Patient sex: F
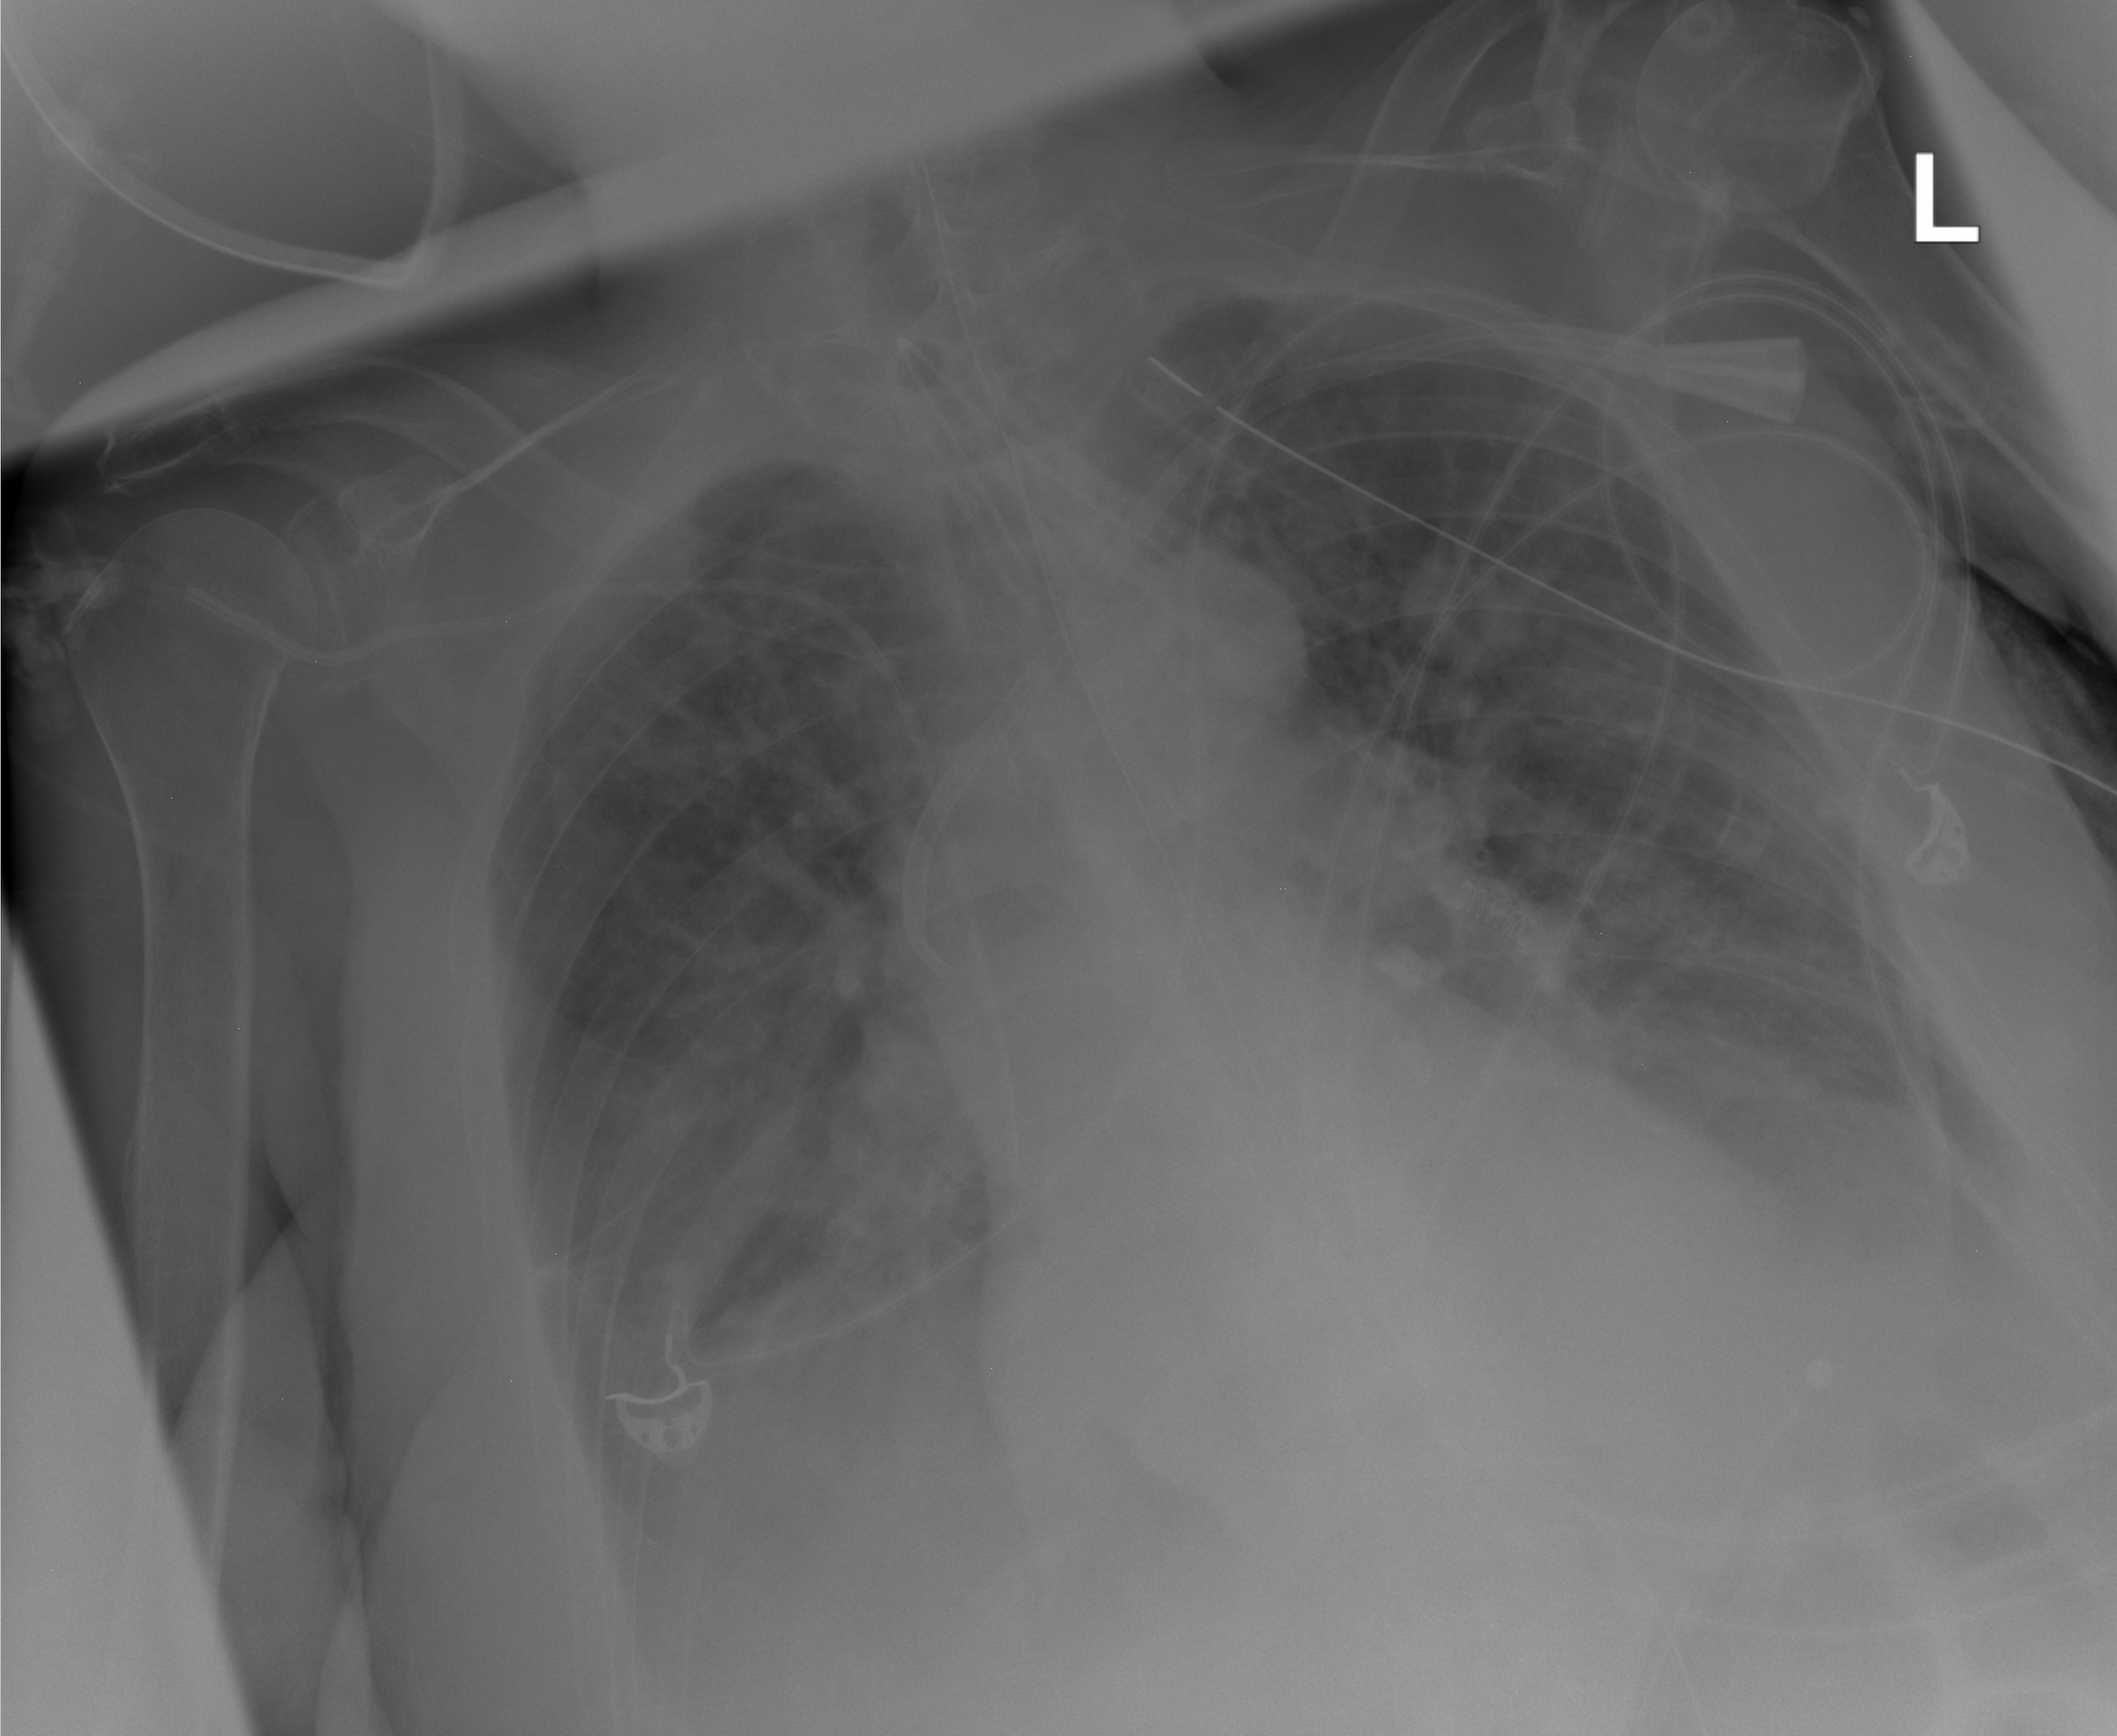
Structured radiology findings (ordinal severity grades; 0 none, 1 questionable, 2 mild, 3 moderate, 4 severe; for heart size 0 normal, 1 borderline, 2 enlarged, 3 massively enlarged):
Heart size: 2
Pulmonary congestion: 2
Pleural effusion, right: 2
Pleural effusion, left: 2
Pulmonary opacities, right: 2
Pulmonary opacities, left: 2
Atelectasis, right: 2
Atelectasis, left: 2